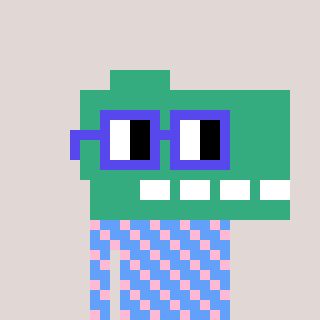
a pixel art character with square blue glasses, a dino-shaped head and a blue-colored body on a warm background